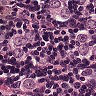
Metastatic tissue present: yes